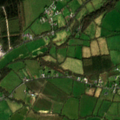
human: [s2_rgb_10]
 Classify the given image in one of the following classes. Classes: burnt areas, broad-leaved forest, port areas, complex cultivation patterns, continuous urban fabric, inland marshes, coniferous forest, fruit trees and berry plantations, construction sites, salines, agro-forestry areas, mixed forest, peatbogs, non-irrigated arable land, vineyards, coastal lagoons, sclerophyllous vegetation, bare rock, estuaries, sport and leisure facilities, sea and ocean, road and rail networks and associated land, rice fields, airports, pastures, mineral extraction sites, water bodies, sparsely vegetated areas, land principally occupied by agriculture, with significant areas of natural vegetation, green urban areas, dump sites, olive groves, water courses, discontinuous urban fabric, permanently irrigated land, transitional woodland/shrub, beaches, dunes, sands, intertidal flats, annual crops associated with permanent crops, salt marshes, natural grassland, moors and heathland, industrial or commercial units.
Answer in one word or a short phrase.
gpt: pastures, broad-leaved forest